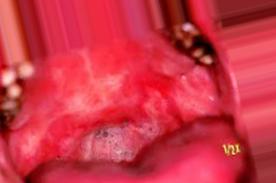
Condition: Mouth Ulcer